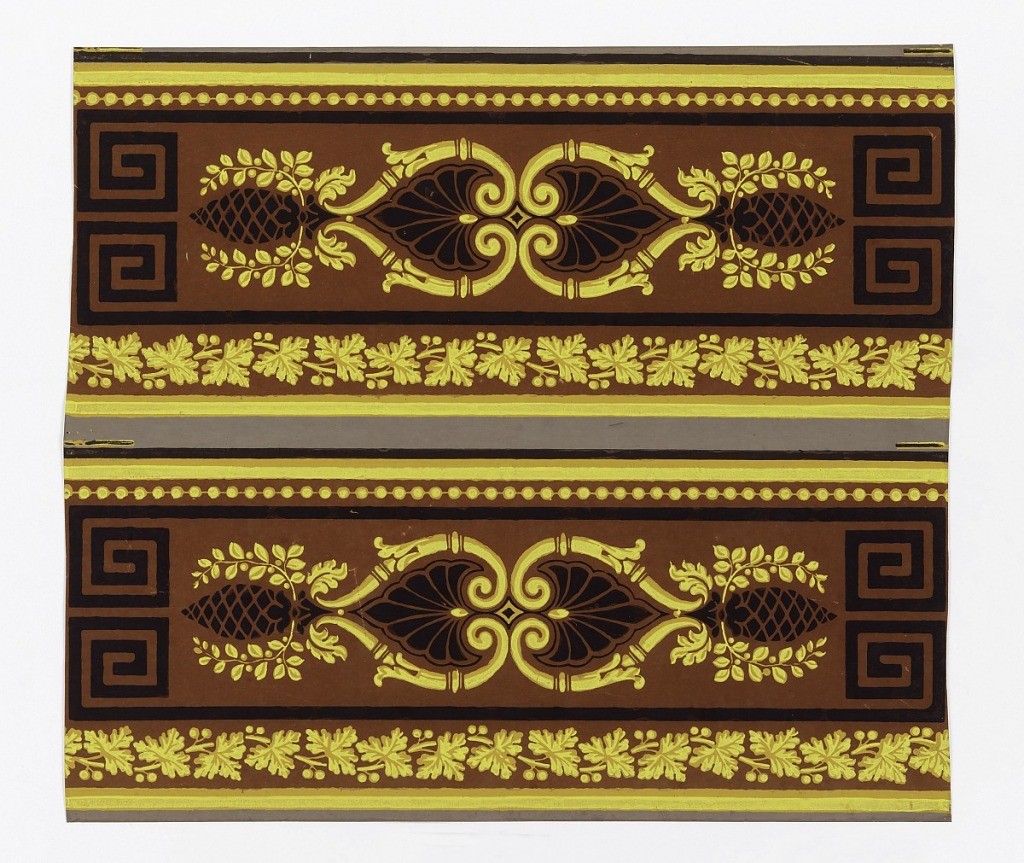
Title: Border
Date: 1815–25
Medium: Block-printed on handmade paper
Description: Two borders printed side by side on the length of paper. Central motif is a mirror image of a modified scissors scroll decorated with elements derived from pineapple, bay, and palm leaf. This motif is enclosed by black lines ending in Greek key patterns. Above is a string of beads, below, a band of grape leaves. Yellow and black on chocolate ground.